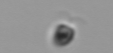
Label: Pyramimonas